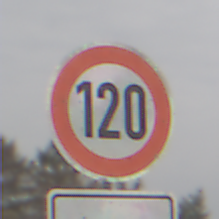
Verkehrszeichen: Geschwindigkeit120
Zusatzzeichen unten: HinweisDurchVerbaleAngabe6
Umgebung: Outdoor, Suburban
Tageszeit: MorningAfternoon
Wetter: Overcast
Licht: Natural
Jahreszeit: NotSpecified
Kontrast: LowContrast